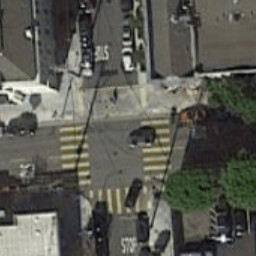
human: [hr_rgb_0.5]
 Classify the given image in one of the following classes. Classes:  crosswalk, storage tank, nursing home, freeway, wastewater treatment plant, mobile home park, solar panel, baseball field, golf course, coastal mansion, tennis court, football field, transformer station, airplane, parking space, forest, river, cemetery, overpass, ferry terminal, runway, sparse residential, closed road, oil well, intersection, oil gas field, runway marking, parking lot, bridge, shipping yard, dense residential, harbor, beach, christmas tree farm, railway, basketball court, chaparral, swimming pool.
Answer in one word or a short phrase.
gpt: crosswalk